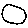
Label: circle